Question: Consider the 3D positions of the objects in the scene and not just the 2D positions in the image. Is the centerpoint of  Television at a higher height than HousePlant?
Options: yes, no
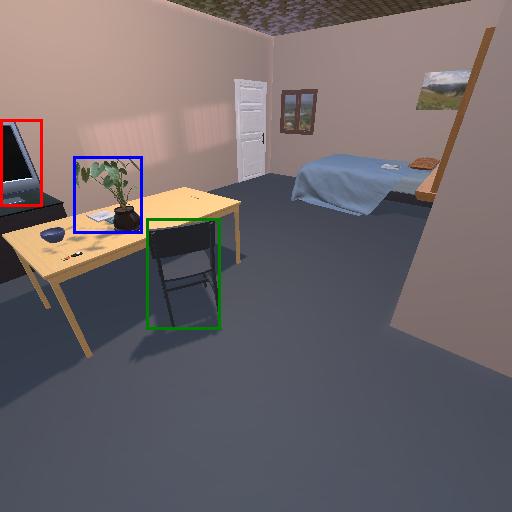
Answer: yes